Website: apple
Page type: payment
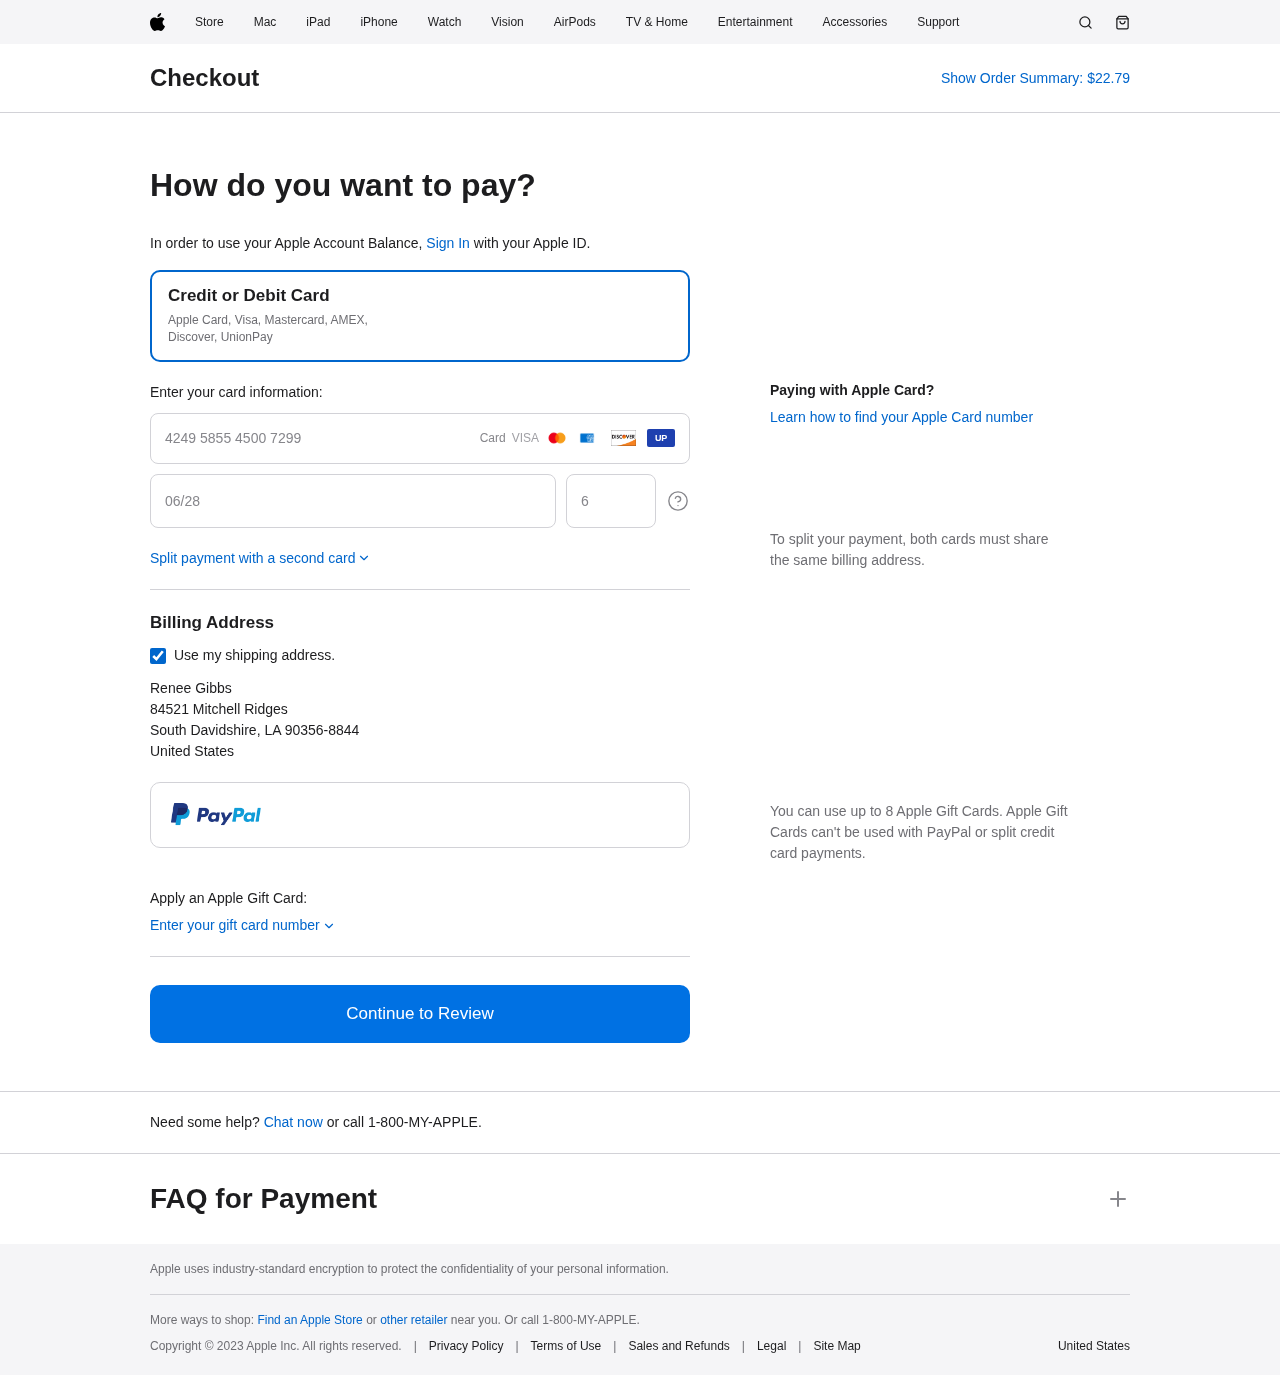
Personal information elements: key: PII_CARD_CVV
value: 616
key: PII_CARD_EXPIRY
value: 06/28
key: PII_CARD_NUMBER
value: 4249 5855 4500 7299
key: PII_COUNTRY
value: United States
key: PII_FULLNAME
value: Renee Gibbs
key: PII_STREET
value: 84521 Mitchell Ridges
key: PII_CITY_STATE_ZIP
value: South Davidshire, LA 90356-8844
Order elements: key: ORDER_TOTAL
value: $22.79